Question: I have a create product page that has a nested create photo inside of it. Photos belong to product and product has many photos. I am using <URL>

And this is what gets output in console!
'''
Started POST "/products" for 127.0.0.1 at 2013-07-02 15:01:38 -0400
Processing by ProductsController#create as JSON
Parameters: {"utf8"=>"", "authenticity_token"=>"z5BnHkHTqPZGKt+uWQs10wUEKkGlphXth0rqM82tjR0=", "product"=>{"name"=>"", "description"=>"", "condition"=>"", "quantity"=>"", "price"=>"", "ship_method"=>"", "ship_price"=>"", "photos_attributes"=>{"0"=>{"image"=>#<ActionDispatch::Http::UploadedFile:0x9699c3c @original_filename="eye.jpg", @content_type="image/jpeg", @headers="Content-Disposition: form-data; name="product[photos_attributes][0][image]"; filename="eye.jpg"
Content-Type: image/jpeg
", @tempfile=#<File:/tmp/RackMultipart20130702-5814-cu2g3o>>}}}}
User Load (0.3ms) SELECT "users".* FROM "users" WHERE "users"."auth_token" = 'eQOQkRRSnzfA51iiDQ-90w' LIMIT 1
Command :: identify -format '%wx%h,%[exif:orientation]' '/tmp/eye20130702-5814-12toyjt.jpg[0]'
Command :: identify -format %m '/tmp/eye20130702-5814-12toyjt.jpg[0]'
Command :: identify -format %m '/tmp/eye20130702-5814-12toyjt.jpg[0]'
Command :: identify -format %m '/tmp/eye20130702-5814-12toyjt.jpg[0]'
Command :: convert '/tmp/eye20130702-5814-12toyjt.jpg[0]' -auto-orient -resize "320x240>" '/tmp/eye20130702-5814-12toyjt20130702-5814-vpw0ed'
Command :: file -b --mime '/tmp/eye20130702-5814-12toyjt20130702-5814-vpw0ed'
Command :: identify -format '%wx%h,%[exif:orientation]' '/tmp/eye20130702-5814-12toyjt.jpg[0]'
Command :: identify -format %m '/tmp/eye20130702-5814-12toyjt.jpg[0]'
Command :: identify -format %m '/tmp/eye20130702-5814-12toyjt.jpg[0]'
Command :: identify -format %m '/tmp/eye20130702-5814-12toyjt.jpg[0]'
Command :: convert '/tmp/eye20130702-5814-12toyjt.jpg[0]' -auto-orient -resize "100x100>" '/tmp/eye20130702-5814-12toyjt20130702-5814-b835qy'
Command :: file -b --mime '/tmp/eye20130702-5814-12toyjt20130702-5814-b835qy'
Rendered products/new.js.erb (5.2ms)
Completed 500 Internal Server Error in 806ms
AbstractController::DoubleRenderError (Render and/or redirect were called multiple times in this action. Please note that you may only call render OR redirect, and at most once per action. Also note that neither redirect nor render terminate execution of the action, so if you want to exit an action after redirecting, you need to do something like "redirect_to(...) and return".):
app/controllers/products_controller.rb:34:in 'block (2 levels) in create'
app/controllers/products_controller.rb:32:in 'create'
Rendered /home/alain/.rvm/gems/ruby-1.9.3-head/gems/actionpack-3.2.13/lib/action_dispatch/middleware/templates/rescues/_trace.erb (39.6ms)
Rendered /home/alain/.rvm/gems/ruby-1.9.3-head/gems/actionpack-3.2.13/lib/action_dispatch/middleware/templates/rescues/_request_and_response.erb (2.2ms)
Rendered /home/alain/.rvm/gems/ruby-1.9.3-head/gems/actionpack-3.2.13/lib/action_dispatch/middleware/templates/rescues/diagnostics.erb within rescues/layout (52.8ms)
'''
'''
= form_for @product,:url => products_path, :html => { :id => "fileupload", :multipart => true } do |f|
%p
= f.label :name
= f.text_field :name
%p
= f.label :description
= f.text_field :description
%p
= f.label :condition
= f.text_field :condition
%p
= f.select :quantity, [['Quantity', nil], '1', '2', '3', '4', '5', '6', '7', '8', '9', '10']
%p
= f.label :price
= f.text_field :price, class: "auto", data: { a_sign: "$ " }
%p
=f.select :ship_method, [['Shipping', nil], 'usps', 'ups', 'fedex']
%p
= f.label :ship_price
= f.text_field :ship_price, class: "auto", data: { a_sign: "$ " }
%p
= f.fields_for :photos do |fp|
=fp.file_field :image
%br
.files{"data-target" => "#modal-gallery", "data-toggle" => "modal-gallery"}
%p.button
= f.submit
:javascript
var fileUploadErrors = {
maxFileSize: 'File is too big',
minFileSize: 'File is too small',
acceptFileTypes: 'Filetype not allowed',
maxNumberOfFiles: 'Max number of files exceeded',
uploadedBytes: 'Uploaded bytes exceed file size',
emptyResult: 'Empty file upload result'
};
/ The template to display files available for upload
%script#template-upload{:type => "text/x-tmpl"}
{% for (var i=0, file; file=o.files[i]; i++) { %}
<tr class="template-upload fade">
<td class="preview"><span class="fade"></span></td>
<td class="name"><span>{%=file.name%}</span></td>
<td class="size"><span>{%=o.formatFileSize(file.size)%}</span></td>
{% if (file.error) { %}
<td class="error" colspan="2"><span class="label label-important">{%=locale.fileupload.error%}</span> {%=locale.fileupload.errors[file.error] || file.error%}</td>
{% } else if (o.files.valid && !i) { %}
<td>
<div class="progress progress-success progress-striped active"><div class="bar" style="width:0%;"></div></div>
</td>
<td class="start">{% if (!o.options.autoUpload) { %}
<button class="btn btn-primary">
<i class="icon-upload icon-white"></i>
<span>{%=locale.fileupload.start%}</span>
</button>
{% } %}</td>
{% } else { %}
<td colspan="2"></td>
{% } %}
<td class="cancel">{% if (!i) { %}
<button class="btn btn-warning">
<i class="icon-ban-circle icon-white"></i>
<span>{%=locale.fileupload.cancel%}</span>
</button>
{% } %}</td>
</tr>
{% } %}
/ The template to display files available for download
%script#template-download{:type => "text/x-tmpl"}
{% for (var i=0, file; file=o.files[i]; i++) { %}
<tr class="template-download fade">
{% if (file.error) { %}
<td></td>
<td class="name"><span>{%=file.name%}</span></td>
<td class="size"><span>{%=o.formatFileSize(file.size)%}</span></td>
<td class="error" colspan="2"><span class="label label-important">{%=locale.fileupload.error%}</span> {%=locale.fileupload.errors[ file.error] || file.error%}</td>
{% } else { %}
<td class="preview">{% if (file.thumbnail_url) { %}
<a href="{%=file.url%}" title="{%=file.name%}" rel="gallery" download="{%=file.name%}"><img src="{%=file.thumbnail_url%}"></a>
{% } %}</td>
<td class="name">
<a href="{%=file.url%}" title="{%=file.name%}" rel="{%=file.thumbnail_url&&'gallery'%}" download="{%=file.name%}">{%=file.name%}</a>
</td>
<td class="size"><span>{%=o.formatFileSize(file.size)%}</span></td>
<td colspan="2"></td>
{% } %}
<td class="delete">
<button class="btn btn-danger" data-type="{%=file.delete_type%}" data-url="{%=file.delete_url%}">
<i class="icon-trash icon-white"></i>
<span>{%=locale.fileupload.destroy%}</span>
</button>
<input type="checkbox" name="delete" value="1">
</td>
</tr>
{% } %}
%script{:charset => "utf-8", :type => "text/javascript"}
$(function () {
// Initialize the jQuery File Upload widget:
$('#fileupload').fileupload();
//
// Load existing files:
$.getJSON($('#fileupload').prop('action'), function (files) {
var fu = $('#fileupload').data('blueimpFileupload'),
template;
fu._adjustMaxNumberOfFiles(-files.length);
console.log(files);
template = fu._renderDownload(files)
.appendTo($('#fileupload .files'));
// Force reflow:
fu._reflow = fu._transition && template.length &&
template[0].offsetWidth;
template.addClass('in');
$('#loading').remove();
});
});
'''
'''
def new
@product = Product.new
@photo = Photo.new
@product.photos.build
end
def create
@product = current_user.products.new(params[:product])
@photo = current_user.photos.new(params[:photo])
if @product.valid?
@product.save
@photo.product_id = @product.id
@photo.save
render "show", :notice => "Sale created!"
else
@product.photos.build
render "new", :notice => "Somehting went wrong!"
end
respond_to do |format|
format.html
format.json { render json: @photo }
end
end
'''
What in the world should I do?
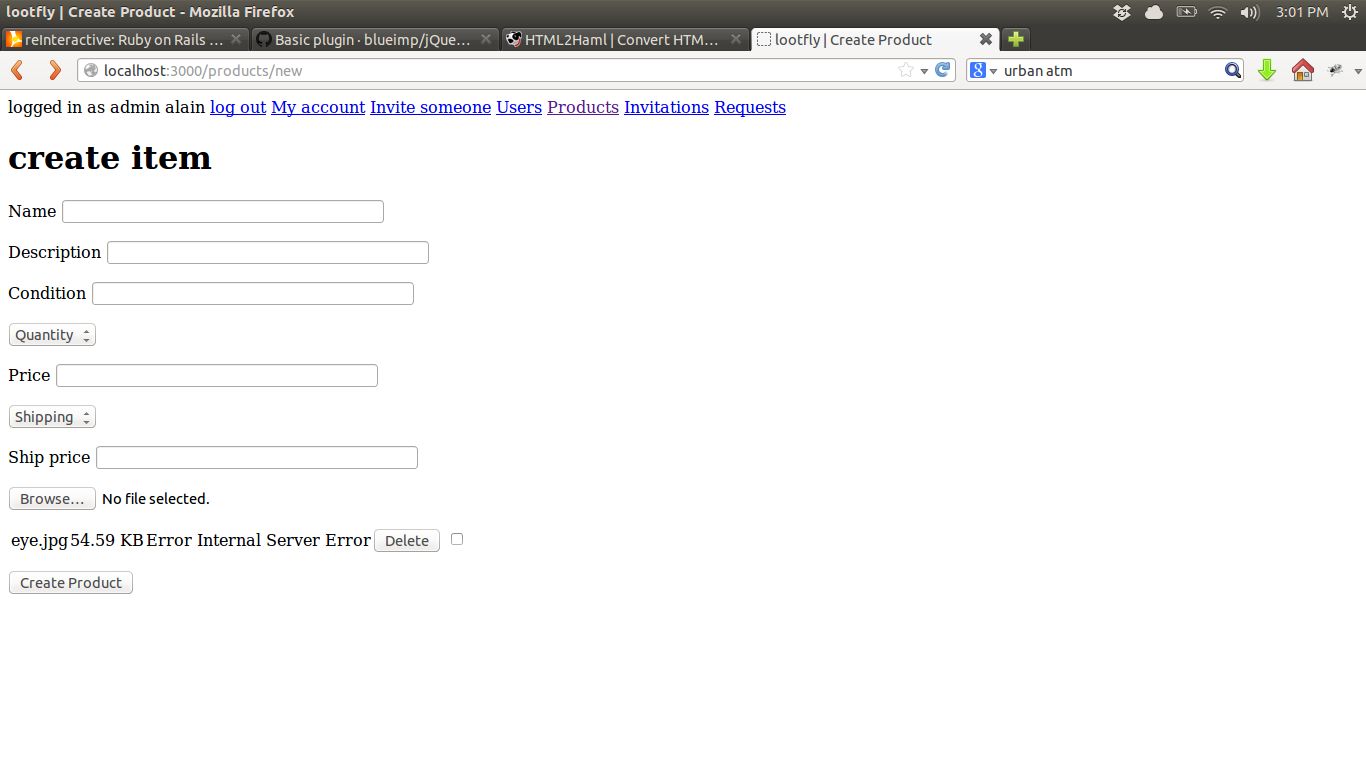
Answer: I agree with @jjay225 for uploading product and image in a single request.
But you don't have to save them separately. You can save both in a single command.
For this, you can make use of for this.
The benefit of this will be validations. if save for one record is failed, the other also fails.
Let me know if you need an example of this.